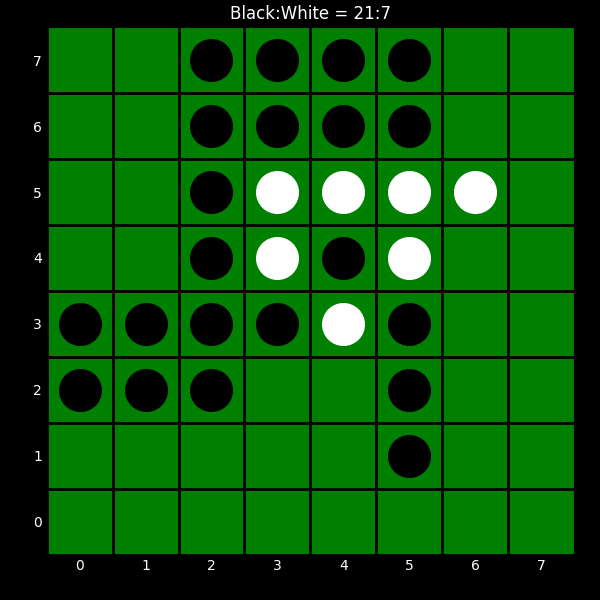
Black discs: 21
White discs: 7